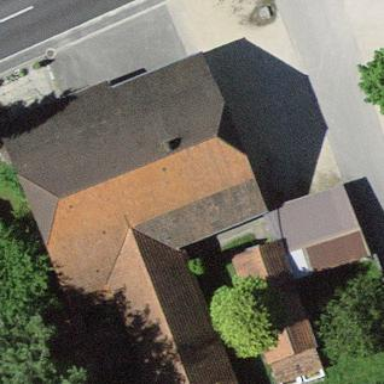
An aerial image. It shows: Farm building.